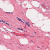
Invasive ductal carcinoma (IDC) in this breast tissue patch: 1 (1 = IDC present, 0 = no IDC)